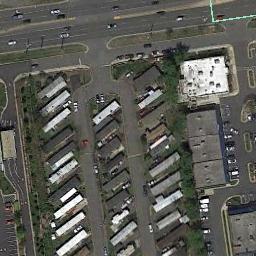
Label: mobile_home_park